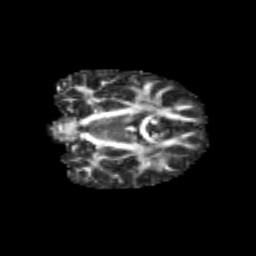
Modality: FA
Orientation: coronal
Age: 10
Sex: female
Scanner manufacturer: siemens
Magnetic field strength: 3 T
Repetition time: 3.8 s
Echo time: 0.07 s